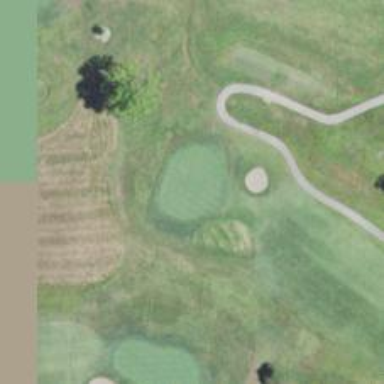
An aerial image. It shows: Golf hole.